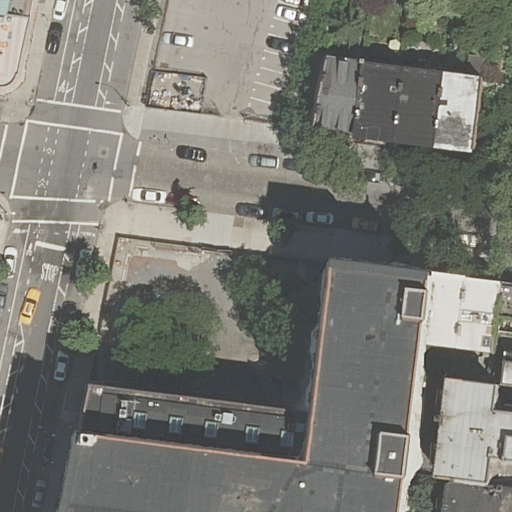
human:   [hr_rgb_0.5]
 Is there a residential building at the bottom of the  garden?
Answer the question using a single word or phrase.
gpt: yes

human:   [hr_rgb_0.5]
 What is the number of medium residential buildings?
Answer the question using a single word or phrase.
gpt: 7

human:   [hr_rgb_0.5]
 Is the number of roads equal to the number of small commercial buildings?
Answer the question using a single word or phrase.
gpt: no

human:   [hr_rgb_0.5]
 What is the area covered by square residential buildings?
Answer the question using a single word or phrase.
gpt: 0m2

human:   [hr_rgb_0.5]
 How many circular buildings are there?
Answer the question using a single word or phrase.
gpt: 0

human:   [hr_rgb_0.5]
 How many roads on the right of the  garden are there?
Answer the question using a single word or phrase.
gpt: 0

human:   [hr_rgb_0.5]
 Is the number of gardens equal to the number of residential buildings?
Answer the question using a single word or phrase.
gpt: no

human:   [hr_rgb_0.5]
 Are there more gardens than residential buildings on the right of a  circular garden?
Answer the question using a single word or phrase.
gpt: yes

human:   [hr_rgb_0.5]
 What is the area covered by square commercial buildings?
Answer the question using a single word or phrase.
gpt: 0m2

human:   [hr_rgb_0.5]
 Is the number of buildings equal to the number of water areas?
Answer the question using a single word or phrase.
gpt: no

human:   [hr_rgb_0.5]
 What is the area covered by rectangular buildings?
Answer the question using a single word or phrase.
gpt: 1191m2

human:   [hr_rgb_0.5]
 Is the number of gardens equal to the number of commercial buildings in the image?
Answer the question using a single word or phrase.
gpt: no

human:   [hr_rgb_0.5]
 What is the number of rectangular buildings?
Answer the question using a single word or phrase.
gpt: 9

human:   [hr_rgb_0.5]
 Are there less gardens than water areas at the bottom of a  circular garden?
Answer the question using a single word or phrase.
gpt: no

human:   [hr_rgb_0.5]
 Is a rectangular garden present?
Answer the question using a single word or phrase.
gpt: yes

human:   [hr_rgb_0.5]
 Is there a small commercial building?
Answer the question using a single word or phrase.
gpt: no

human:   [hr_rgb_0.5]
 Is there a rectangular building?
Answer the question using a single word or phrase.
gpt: yes

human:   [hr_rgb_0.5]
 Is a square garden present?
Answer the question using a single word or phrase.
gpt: no

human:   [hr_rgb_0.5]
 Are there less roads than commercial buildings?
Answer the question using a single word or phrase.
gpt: no

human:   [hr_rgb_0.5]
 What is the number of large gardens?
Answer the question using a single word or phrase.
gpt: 0

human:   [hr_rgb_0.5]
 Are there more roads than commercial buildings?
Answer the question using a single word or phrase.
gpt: yes

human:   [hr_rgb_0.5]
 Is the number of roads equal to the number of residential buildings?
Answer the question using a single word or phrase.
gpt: no

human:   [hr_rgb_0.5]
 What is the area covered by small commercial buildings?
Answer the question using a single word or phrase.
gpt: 0m2

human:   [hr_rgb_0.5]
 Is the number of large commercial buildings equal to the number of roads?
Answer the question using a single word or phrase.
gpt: no

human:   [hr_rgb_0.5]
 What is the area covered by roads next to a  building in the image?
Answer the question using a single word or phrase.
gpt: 0m2

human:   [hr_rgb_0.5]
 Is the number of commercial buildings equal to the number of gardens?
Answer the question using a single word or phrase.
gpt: no

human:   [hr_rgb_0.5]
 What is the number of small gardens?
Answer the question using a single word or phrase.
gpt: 0

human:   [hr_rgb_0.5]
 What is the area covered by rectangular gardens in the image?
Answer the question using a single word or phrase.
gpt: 206m2

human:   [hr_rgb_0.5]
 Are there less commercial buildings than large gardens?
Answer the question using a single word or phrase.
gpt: no

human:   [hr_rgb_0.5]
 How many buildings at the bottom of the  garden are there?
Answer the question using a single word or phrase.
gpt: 8

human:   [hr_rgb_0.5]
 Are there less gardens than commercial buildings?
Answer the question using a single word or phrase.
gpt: no

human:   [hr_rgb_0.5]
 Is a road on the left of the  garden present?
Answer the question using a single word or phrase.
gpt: yes

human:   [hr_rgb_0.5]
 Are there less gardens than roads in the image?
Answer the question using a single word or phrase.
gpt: yes

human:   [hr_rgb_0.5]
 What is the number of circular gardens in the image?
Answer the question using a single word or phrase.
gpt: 0

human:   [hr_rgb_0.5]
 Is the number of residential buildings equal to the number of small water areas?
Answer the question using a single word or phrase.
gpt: no

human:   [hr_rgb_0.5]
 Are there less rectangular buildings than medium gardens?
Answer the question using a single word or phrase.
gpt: no